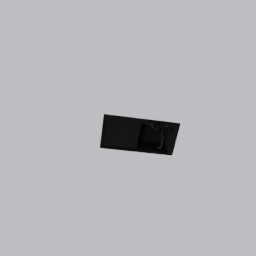
Label: appliances